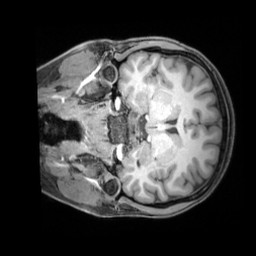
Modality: T1w
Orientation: coronal
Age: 26
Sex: female
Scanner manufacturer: siemens
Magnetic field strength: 3 T
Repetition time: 1.97 s
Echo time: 0.00206 s